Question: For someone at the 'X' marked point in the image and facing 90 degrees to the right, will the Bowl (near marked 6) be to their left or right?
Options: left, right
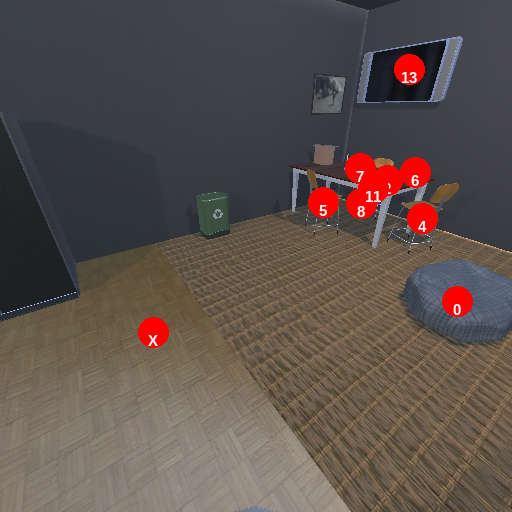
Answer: left